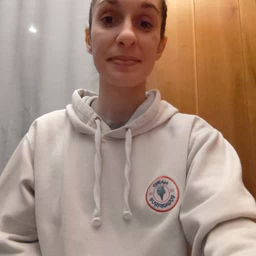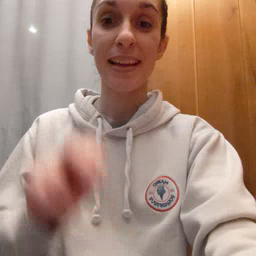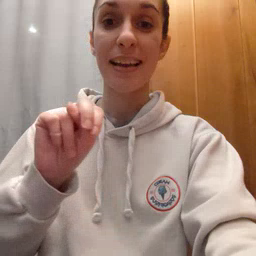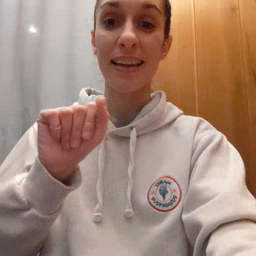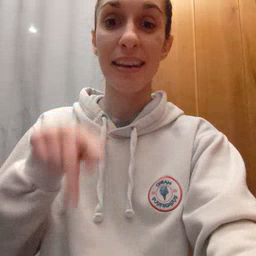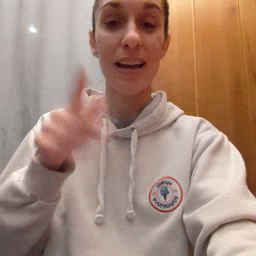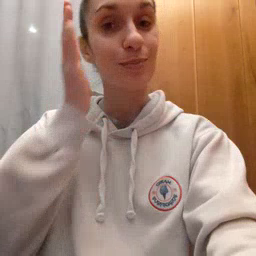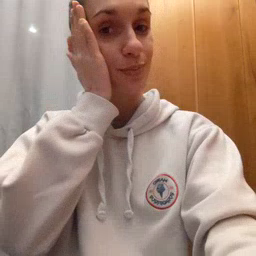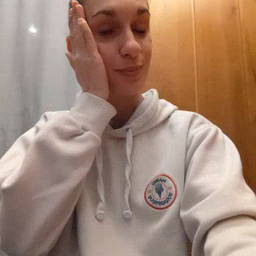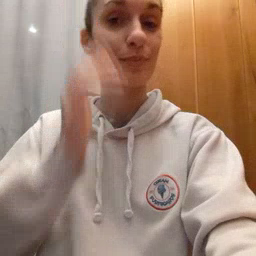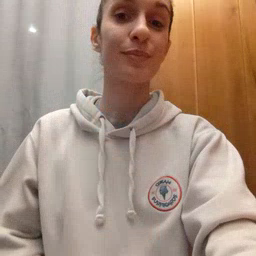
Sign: nap